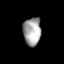
Tissue: lung
Cell type: Epithelial cells
Senescence score: 0.1523
Nuclear area (px): 489
Mean DAPI intensity: 163.652